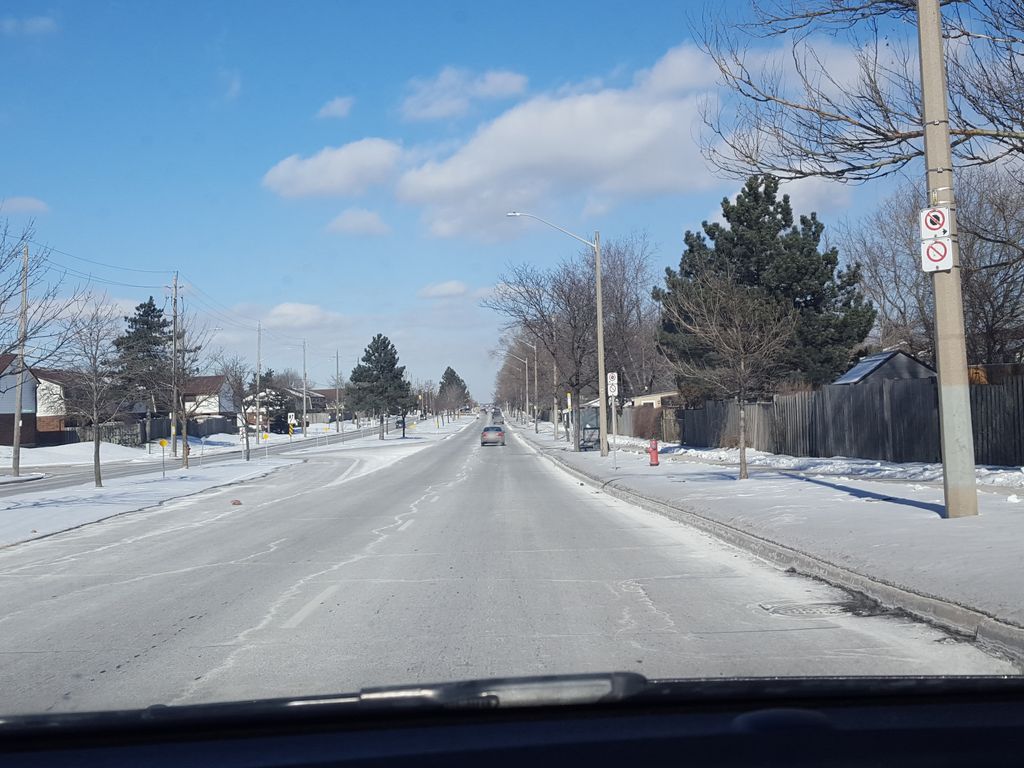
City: hamilton